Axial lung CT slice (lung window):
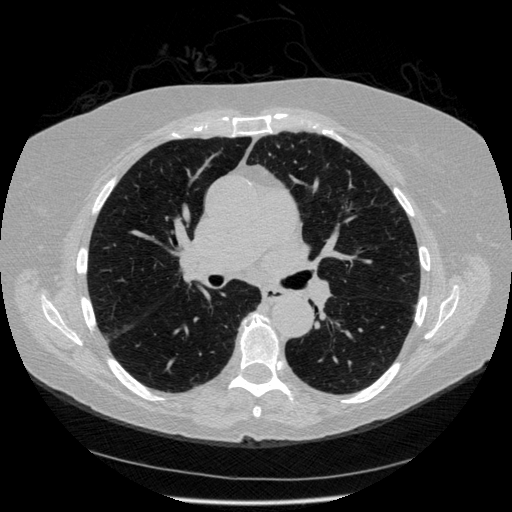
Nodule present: no